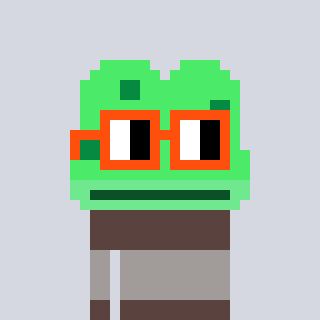
a pixel art character with square orange glasses, a frog-shaped head and a darkbrown-colored body on a cool background